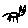
Label: cat